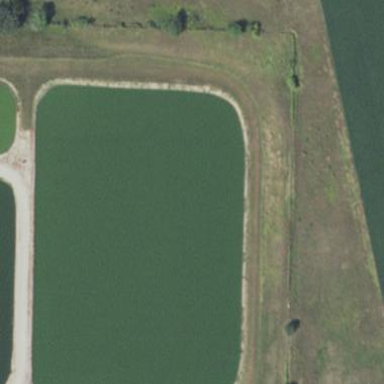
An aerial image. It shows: Reservoir of natural water.